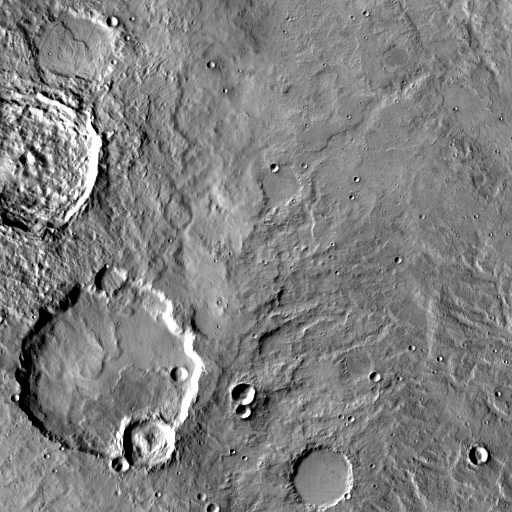
Crater classes present: Background, Other, Layered, Buried, Secondary